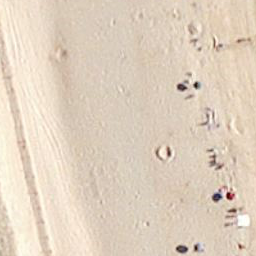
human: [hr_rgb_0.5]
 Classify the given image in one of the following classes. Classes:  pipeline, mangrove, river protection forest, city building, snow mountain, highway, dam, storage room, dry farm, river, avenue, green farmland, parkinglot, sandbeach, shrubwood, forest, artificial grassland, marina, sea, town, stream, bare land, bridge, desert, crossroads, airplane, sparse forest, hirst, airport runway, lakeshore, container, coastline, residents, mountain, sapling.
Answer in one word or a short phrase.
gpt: sandbeach